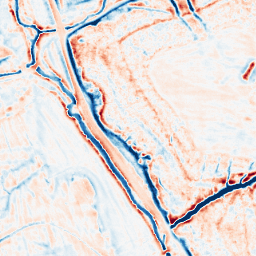
Category: edge_preserving
Decomposition family: bilateral
Decomposition parameters: d: 15
sigma_color: 150
sigma_space: 100
Upsampling method: sinc_blackman
Upsampling parameters: scale: 2
kernel_size: 4
Upsampling scale: 2